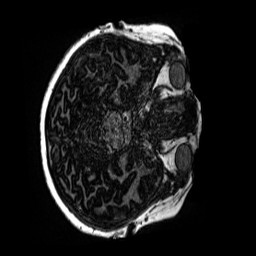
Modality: MP2RAGE
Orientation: axial
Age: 10
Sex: male
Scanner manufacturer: siemens
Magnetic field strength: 3 T
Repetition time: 4 s
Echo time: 0.00299 s